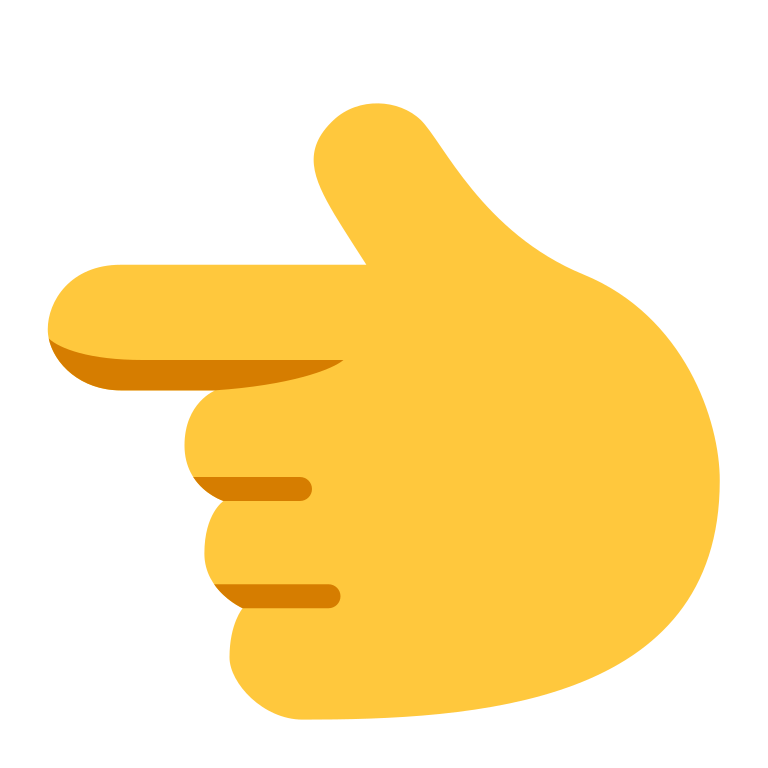
backhand index pointing left flat default